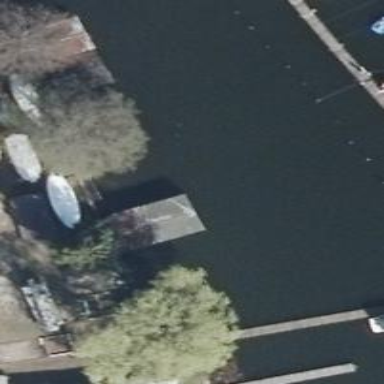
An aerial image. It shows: Boatyard along the waterway.